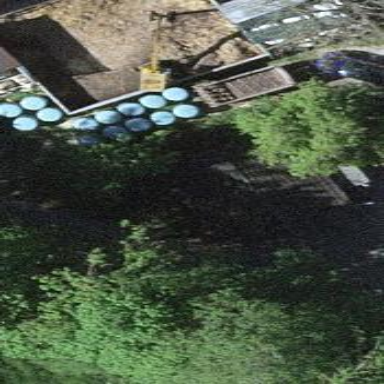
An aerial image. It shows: Garage.